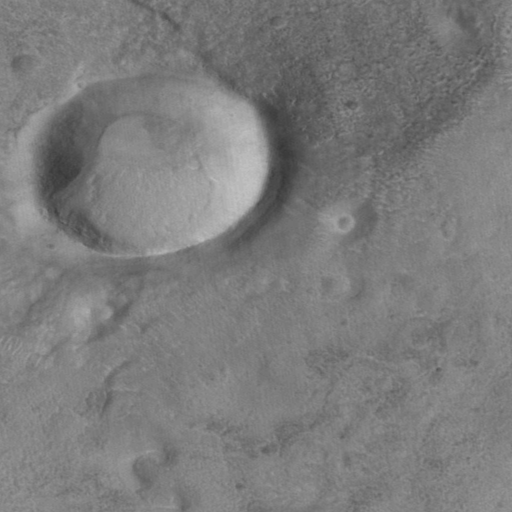
Classes present: Background, Cone